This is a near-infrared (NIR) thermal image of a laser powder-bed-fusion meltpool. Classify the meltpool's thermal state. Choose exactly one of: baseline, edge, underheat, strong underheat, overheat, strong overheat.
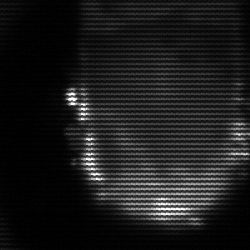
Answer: baseline